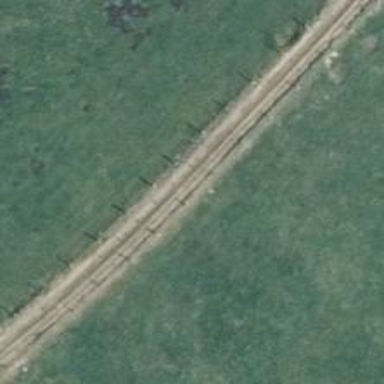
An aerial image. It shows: Grassy track with grade3 tracktype.